Field crop: maize
Growth stage: 2
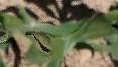
Species: maize